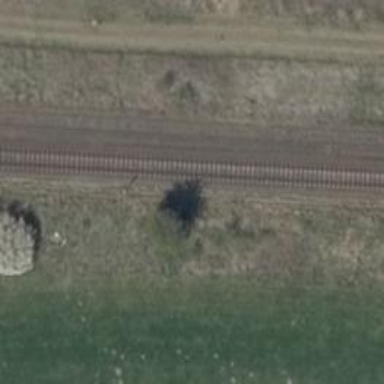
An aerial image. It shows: Railway signal.